Field crop: maize
Growth stage: 2
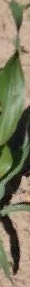
Species: maize